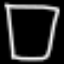
Label: square